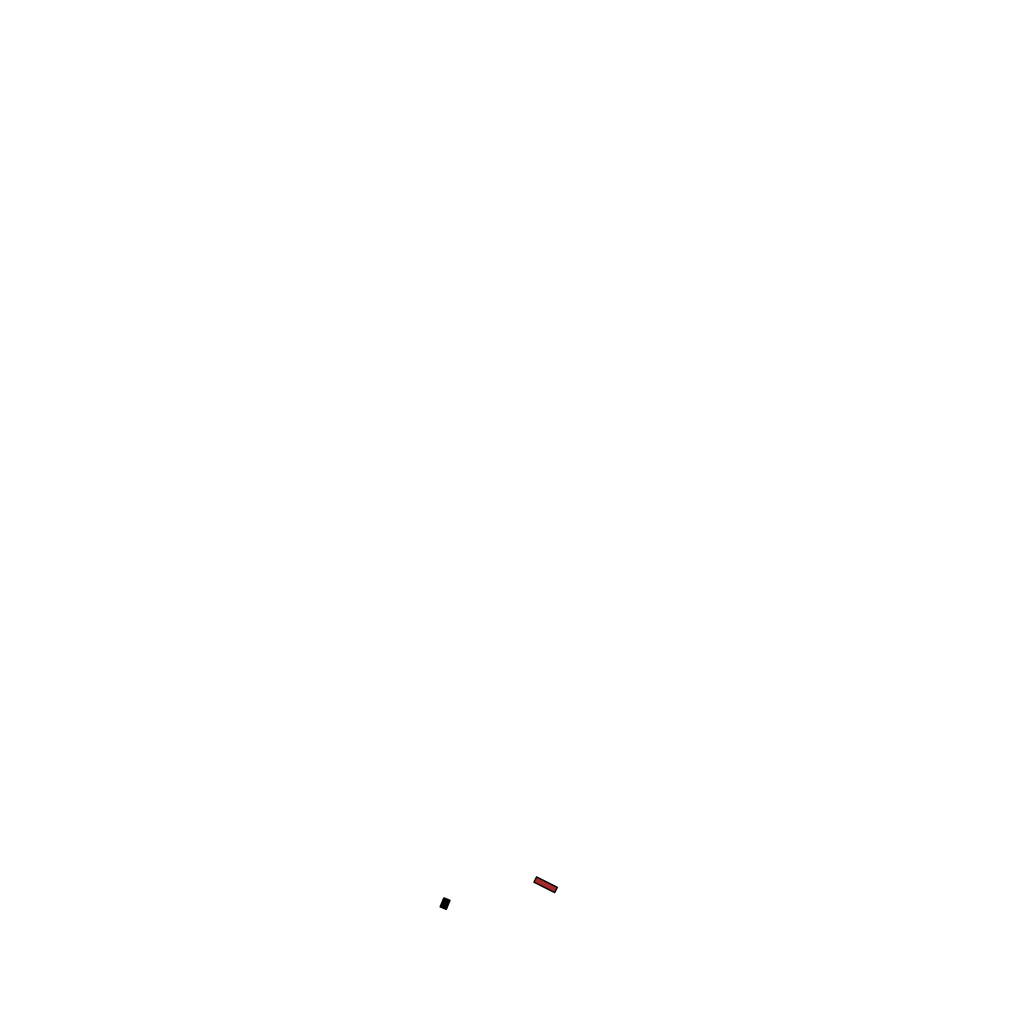
Tags: overhead vector_map, recreation, special, individual_rise, density_2, Building, Facility, 1.0 km²